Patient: sex F, age 35
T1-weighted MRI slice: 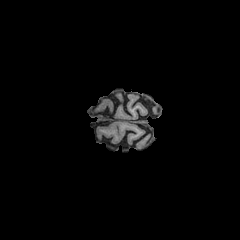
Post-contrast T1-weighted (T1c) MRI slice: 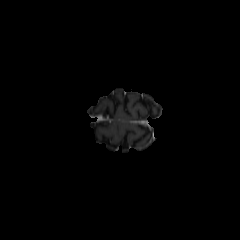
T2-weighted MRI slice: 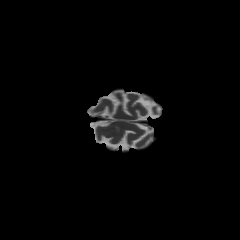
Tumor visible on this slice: no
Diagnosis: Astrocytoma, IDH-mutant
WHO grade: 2